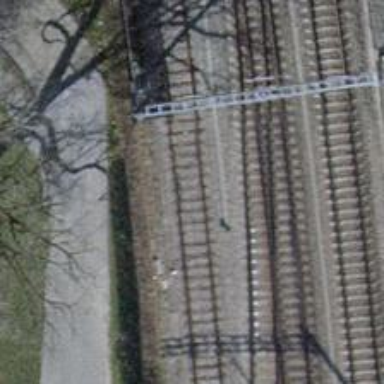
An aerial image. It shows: Rail siding with electrified tracks using contact line.